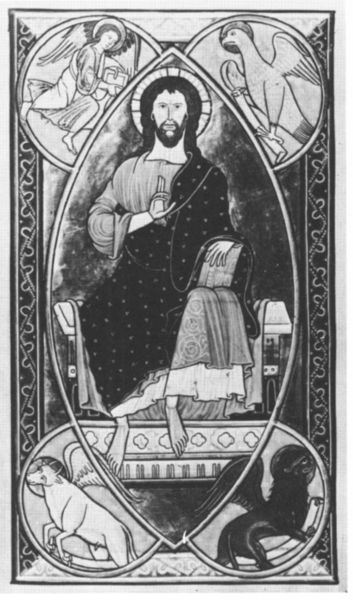
Titel: Psalter
Standort: Herstellungsort: Oxford (EU - GB)
Institution: London, British Library
Schlagwörter: adler, flügel, fuß, gott, vogel, finger, kleid, schwarz, stuhl, weiss, zeichnung, muster, alt, falten, kleidung, rahmen, taube, bild, kirche, gewand, mantel, engel, füße, thron, vier, barfuss, lamm, buch, religion, schwarzweiss, sterne, tron, karte, gestus, heiligenschein, nimbus, christus, jesus, mittelalter, segen, segnen, heiliger, löwe, stier, ikone, auferstehung, drache, geist, latein, schwrz, mandorla, heiliger geist, evangelist, evangelisten, pornament